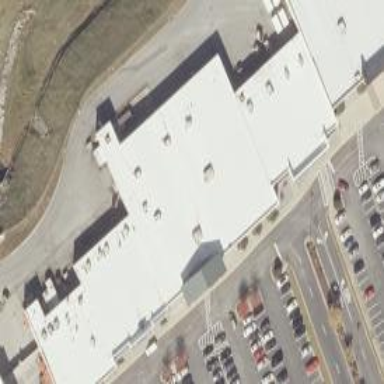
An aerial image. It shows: Department store building.